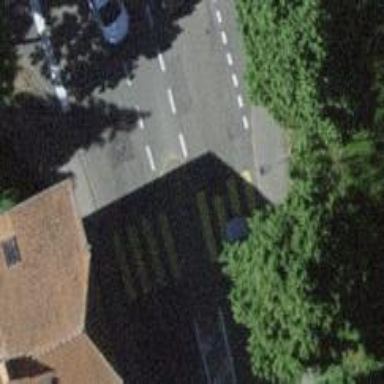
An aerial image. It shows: Zebra crossing with road island.